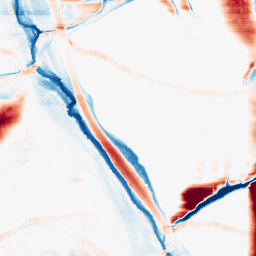
Category: morphological
Decomposition family: morphological_rect
Decomposition parameters: operation: average
width: 50
height: 10
Upsampling method: sinc_hamming
Upsampling parameters: scale: 2
kernel_size: 16
Upsampling scale: 2